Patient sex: F
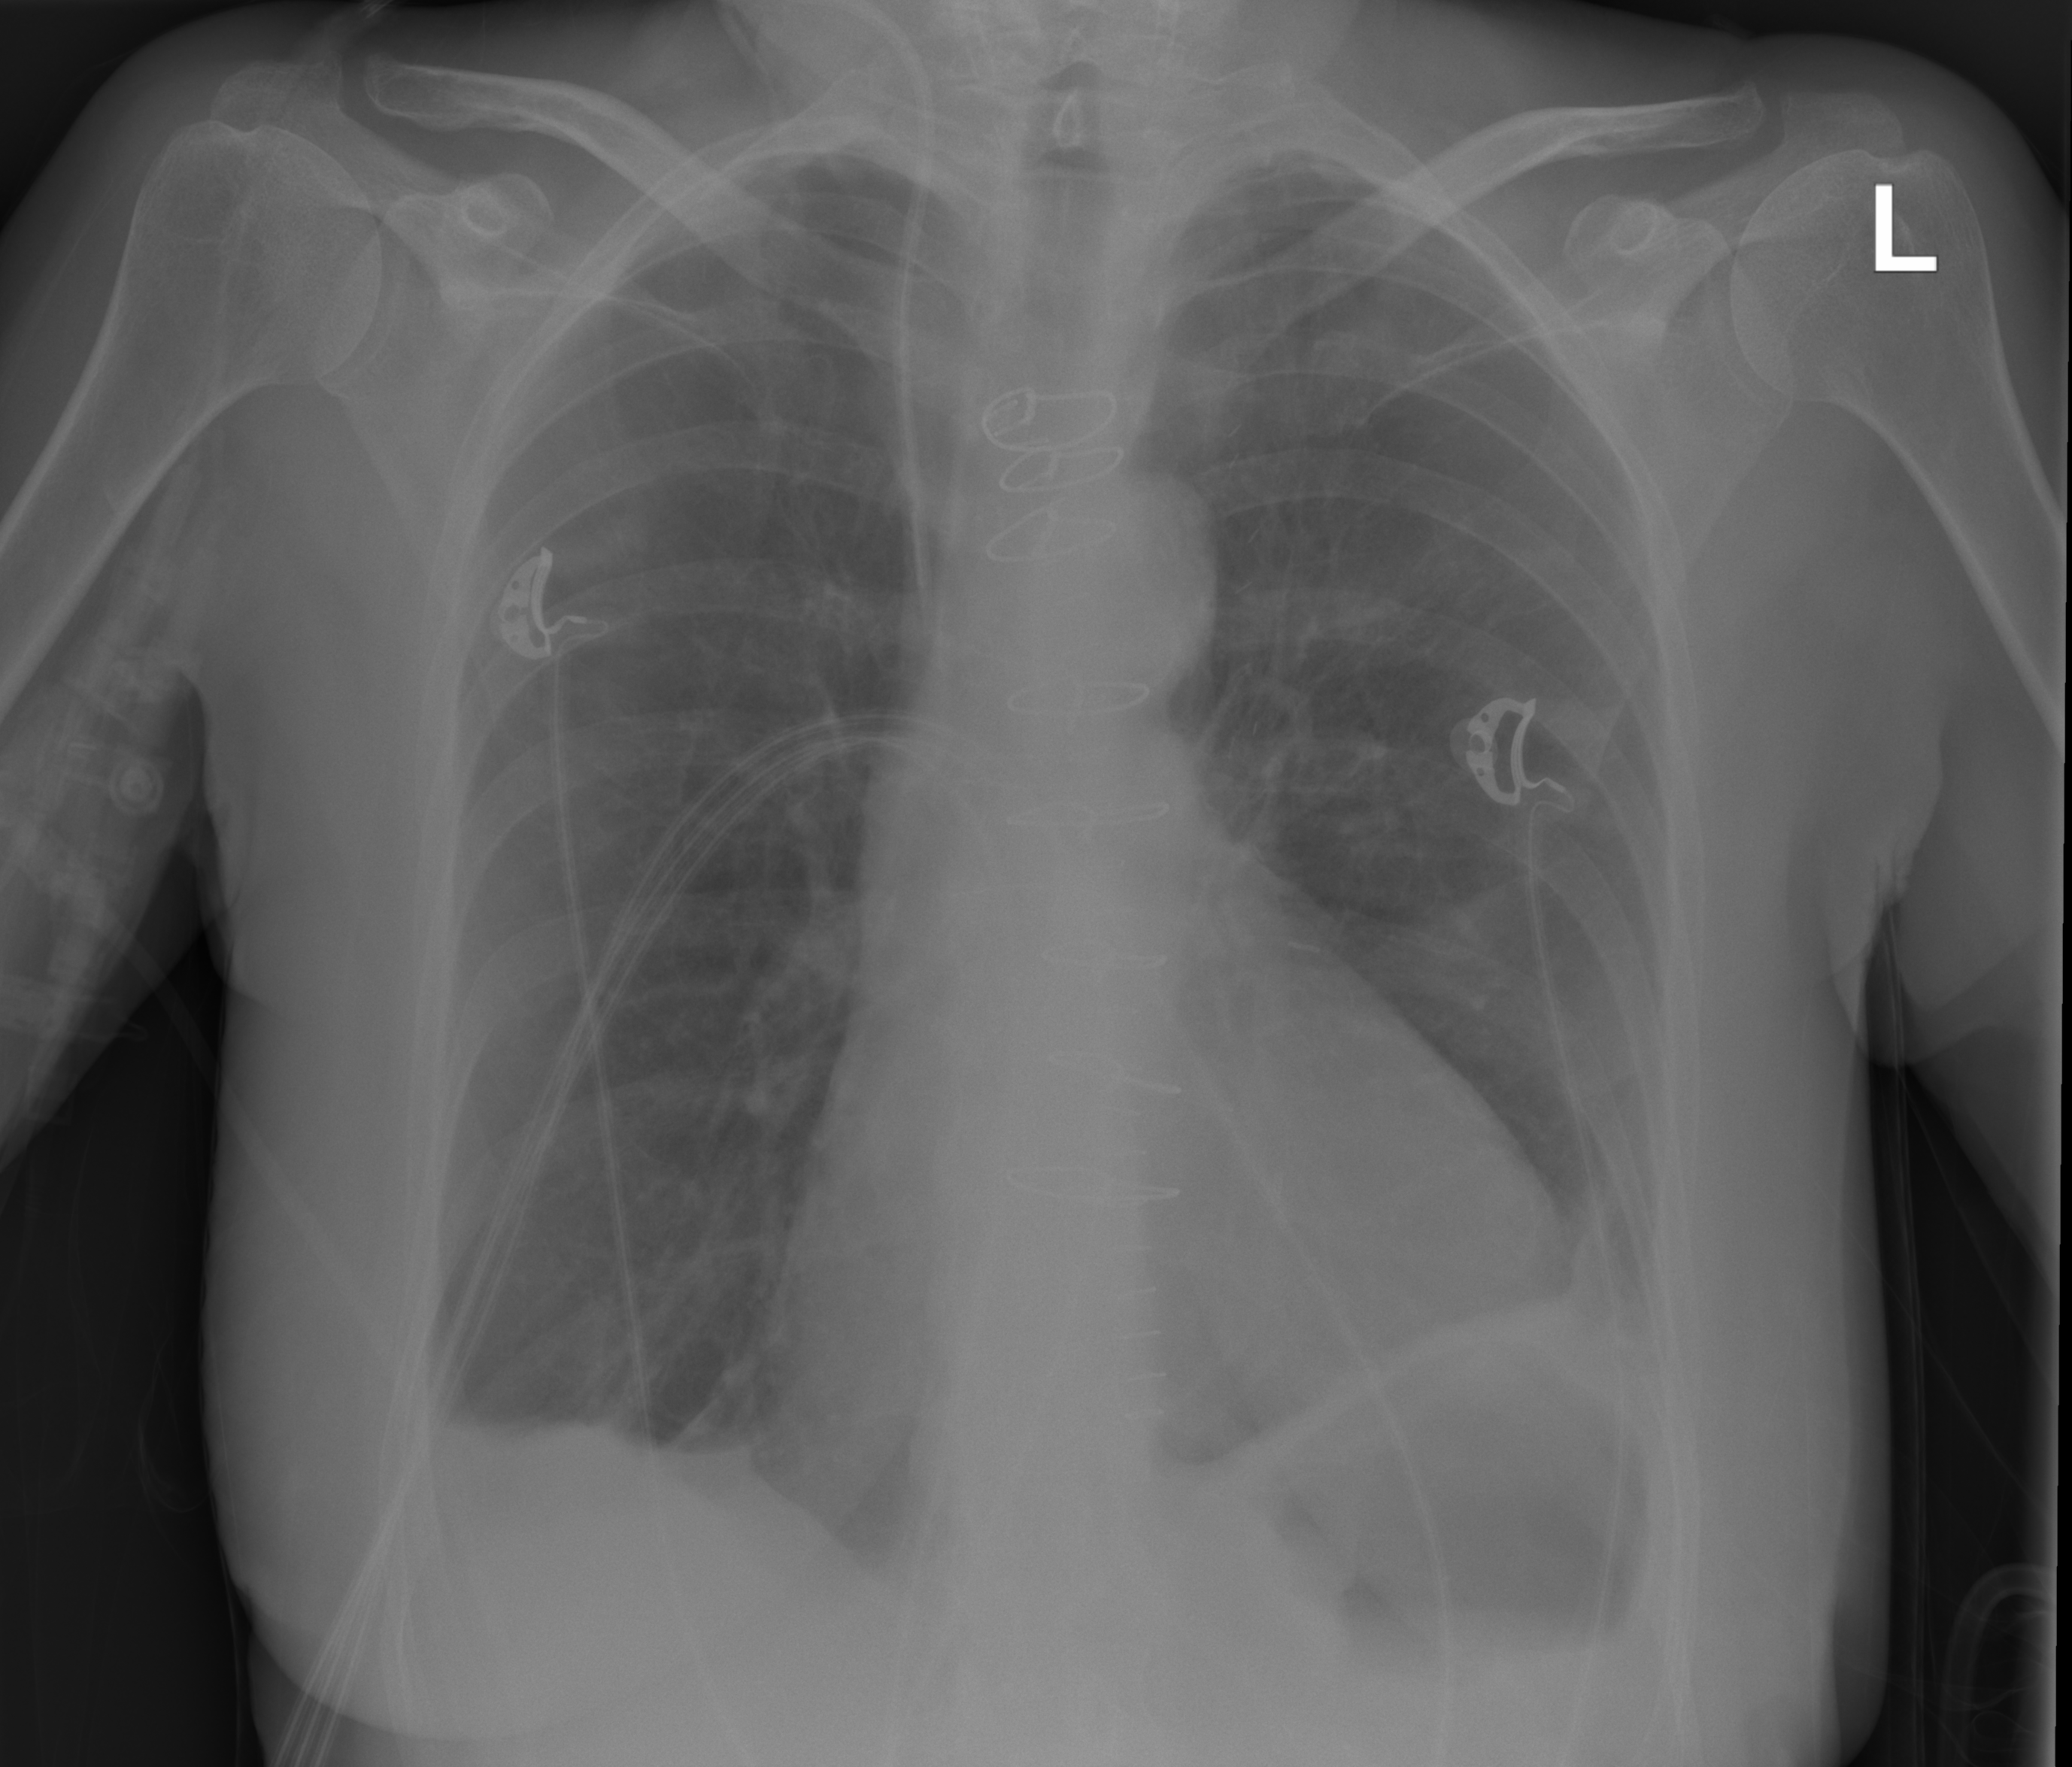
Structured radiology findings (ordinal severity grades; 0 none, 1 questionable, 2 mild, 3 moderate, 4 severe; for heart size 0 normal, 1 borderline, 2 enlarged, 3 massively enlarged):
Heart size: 2
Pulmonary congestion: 1
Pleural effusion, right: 2
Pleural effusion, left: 2
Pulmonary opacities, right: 0
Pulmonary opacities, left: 0
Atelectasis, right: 2
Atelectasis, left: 2